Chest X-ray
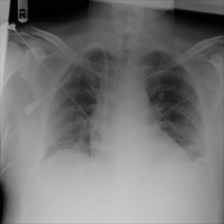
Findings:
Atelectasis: negative
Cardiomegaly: negative
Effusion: negative
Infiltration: negative
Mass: negative
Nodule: negative
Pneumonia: negative
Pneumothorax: negative
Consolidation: negative
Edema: negative
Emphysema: negative
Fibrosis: negative
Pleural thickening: negative
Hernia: negative